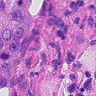
Metastatic tissue present: yes